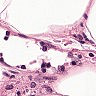
Metastatic tissue present: no